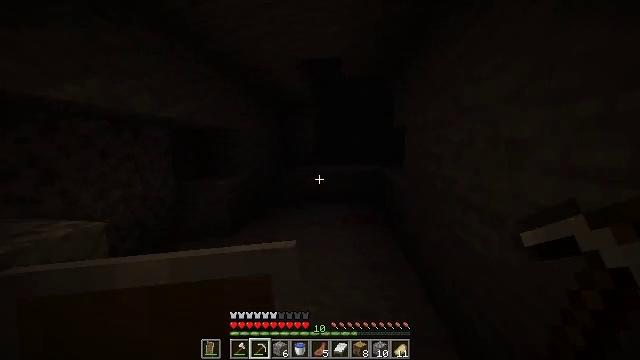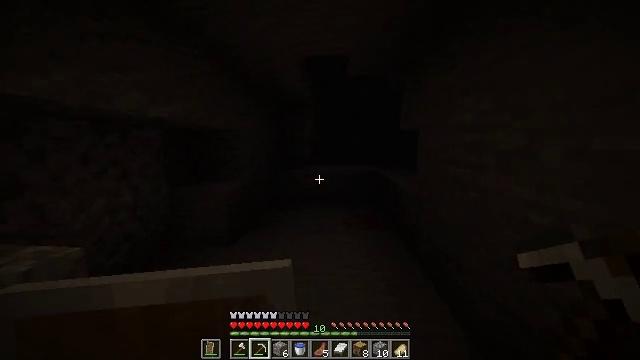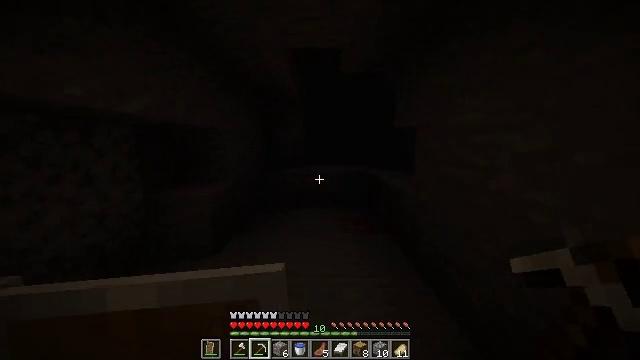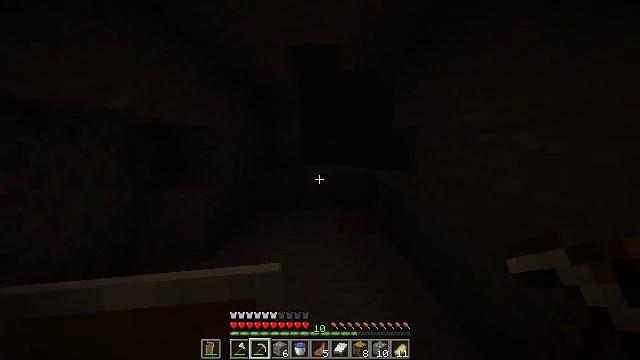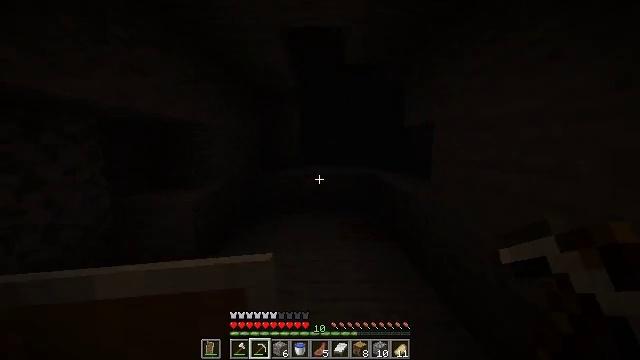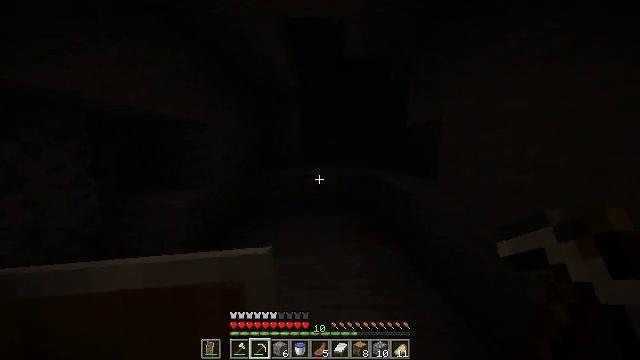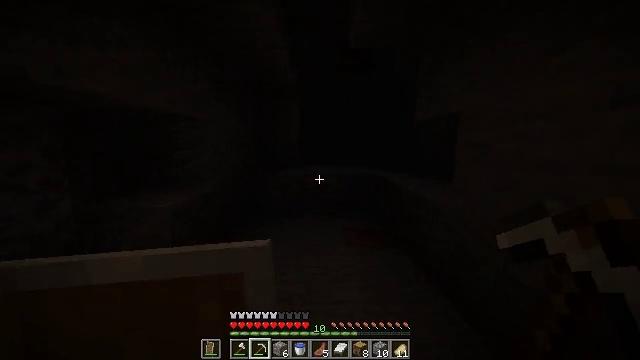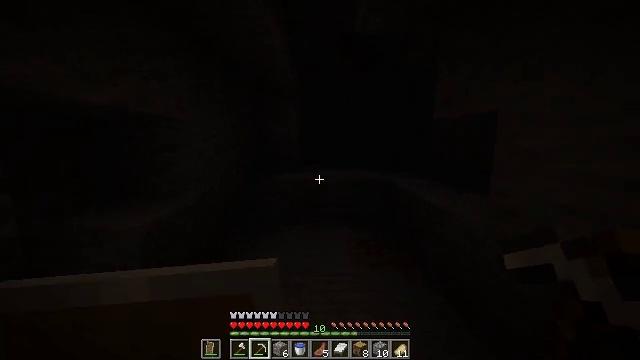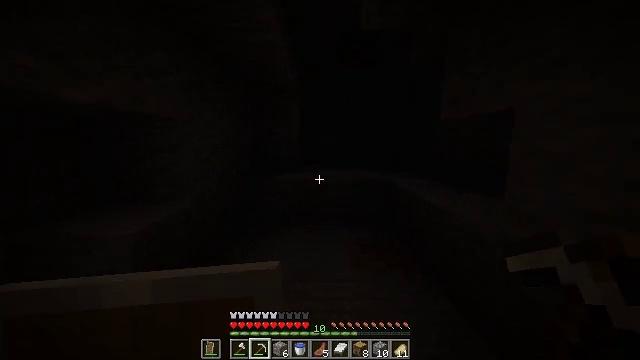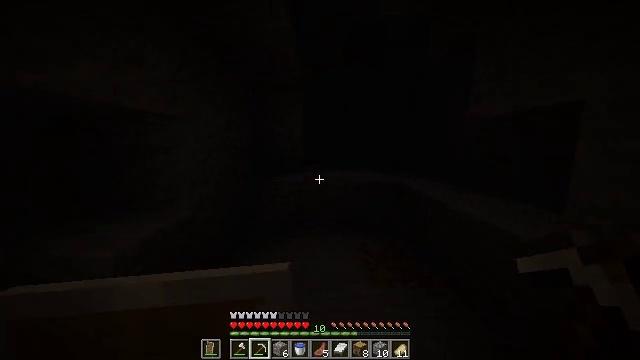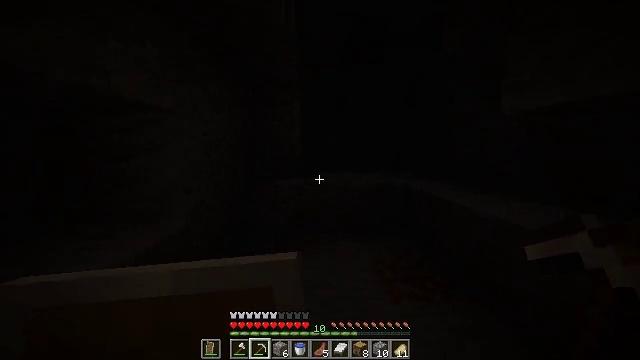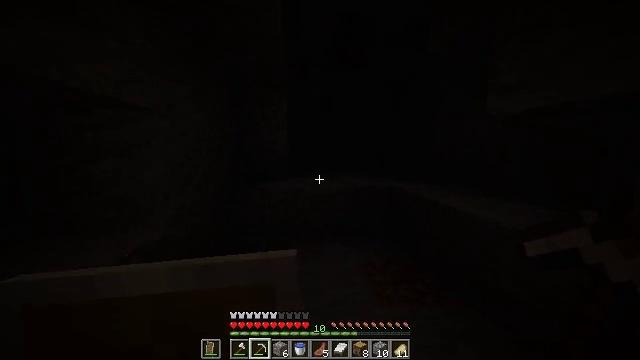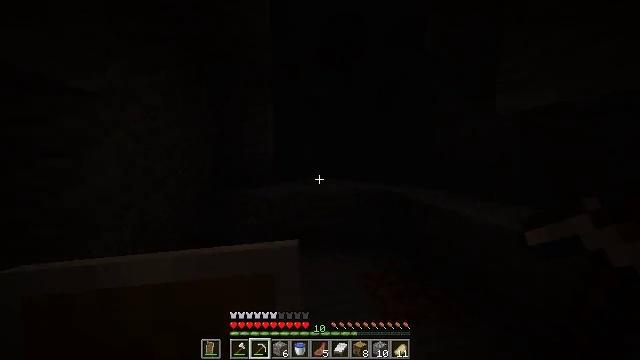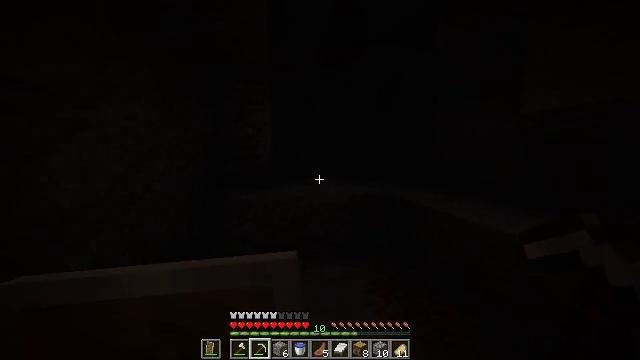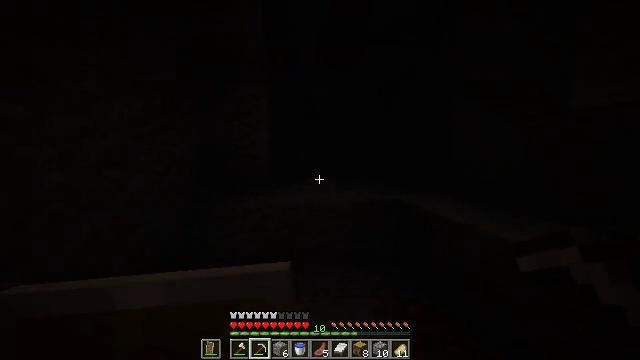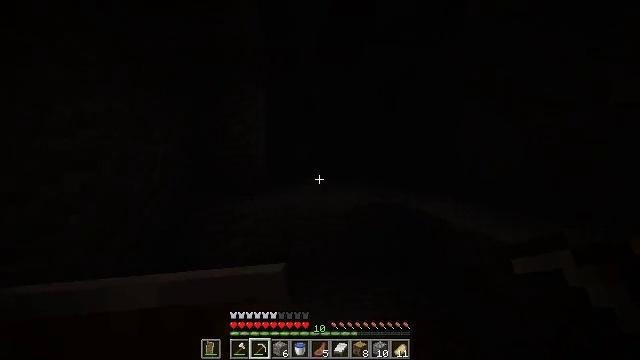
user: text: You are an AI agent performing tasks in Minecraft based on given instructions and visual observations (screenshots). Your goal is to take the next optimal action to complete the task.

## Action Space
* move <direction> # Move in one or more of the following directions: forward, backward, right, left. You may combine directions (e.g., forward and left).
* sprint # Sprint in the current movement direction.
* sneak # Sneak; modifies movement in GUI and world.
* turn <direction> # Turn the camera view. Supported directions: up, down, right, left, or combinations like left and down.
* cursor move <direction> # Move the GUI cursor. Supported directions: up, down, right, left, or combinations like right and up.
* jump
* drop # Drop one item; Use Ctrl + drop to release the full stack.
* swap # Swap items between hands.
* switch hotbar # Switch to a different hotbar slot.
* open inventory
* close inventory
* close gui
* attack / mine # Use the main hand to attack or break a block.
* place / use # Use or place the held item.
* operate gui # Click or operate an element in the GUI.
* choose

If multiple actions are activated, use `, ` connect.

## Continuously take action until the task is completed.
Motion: motion action
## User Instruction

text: Remove iron ore from the inventory.
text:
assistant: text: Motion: move forward and move left, sprint, turn right
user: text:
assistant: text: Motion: move forward, sprint, turn right
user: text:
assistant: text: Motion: move forward, sprint
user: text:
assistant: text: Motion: move forward, sprint
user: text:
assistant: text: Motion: move forward, sprint
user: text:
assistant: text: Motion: move forward, sprint
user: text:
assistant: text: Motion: move forward, sprint
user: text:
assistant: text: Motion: move forward and move left, sprint
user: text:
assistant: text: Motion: move forward and move left, sprint
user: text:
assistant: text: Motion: move forward and move left, sprint, turn right
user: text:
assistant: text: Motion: move forward, sprint, turn right
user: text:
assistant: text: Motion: move forward, sprint, turn right and up
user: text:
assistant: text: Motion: move forward, sprint
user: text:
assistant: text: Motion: move forward, sprint
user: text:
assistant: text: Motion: move forward, sprint
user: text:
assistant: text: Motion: move forward, turn right
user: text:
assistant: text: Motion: move forward, turn right and up
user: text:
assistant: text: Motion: turn right
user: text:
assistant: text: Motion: turn right and up, open inventory
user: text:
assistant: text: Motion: open inventory
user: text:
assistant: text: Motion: open inventory
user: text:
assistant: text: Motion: cursor move right
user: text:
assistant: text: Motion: cursor move right and down
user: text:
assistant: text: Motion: cursor move right and down
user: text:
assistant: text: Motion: no_op
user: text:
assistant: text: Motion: cursor move right
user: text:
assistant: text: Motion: sneak, cursor move right
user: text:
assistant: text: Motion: sneak, cursor move right
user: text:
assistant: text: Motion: sneak
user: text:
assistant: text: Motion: sneak